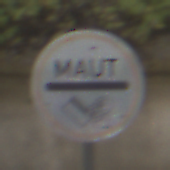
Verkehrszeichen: MautflichtigeStrecke
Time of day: Midday
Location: Outdoor (Urban)
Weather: Overcast
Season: NotSpecified
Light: Natural